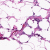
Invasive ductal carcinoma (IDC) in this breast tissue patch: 0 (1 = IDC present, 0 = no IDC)